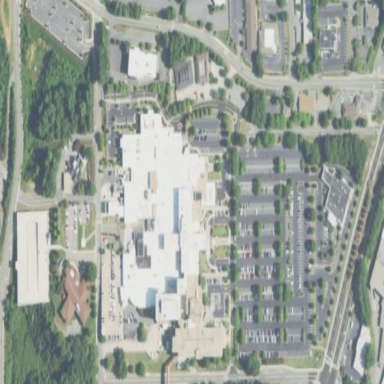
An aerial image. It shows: Hospital providing healthcare services.